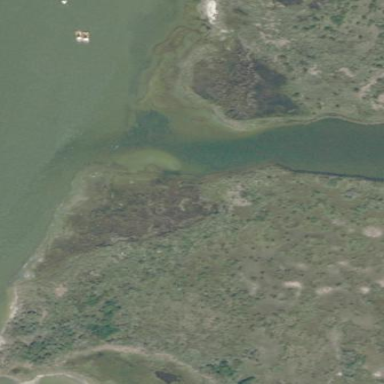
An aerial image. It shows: Tidal saltmarsh wetland area.